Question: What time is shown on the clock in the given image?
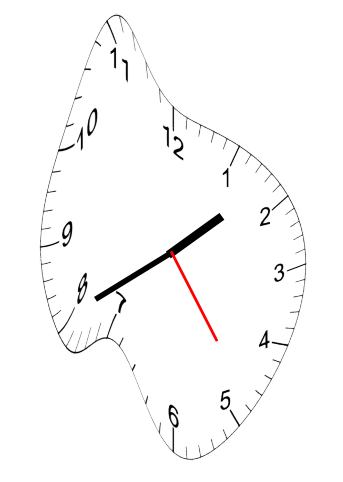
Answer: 01:40:24